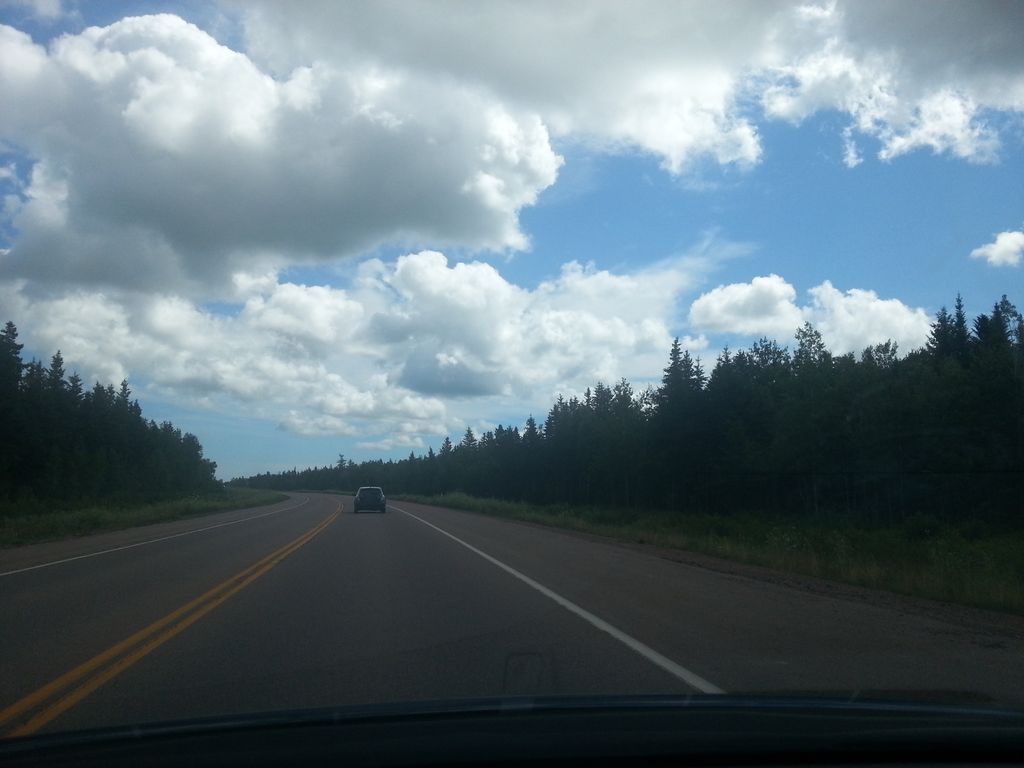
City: charlottetown